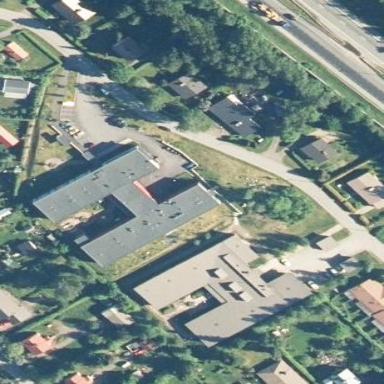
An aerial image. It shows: Building.